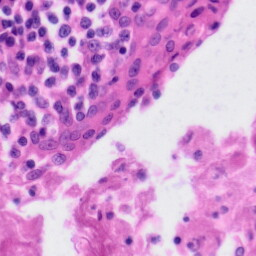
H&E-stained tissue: Tonsil